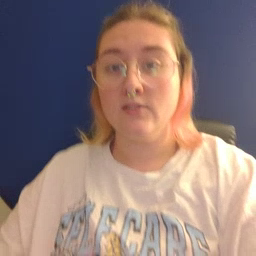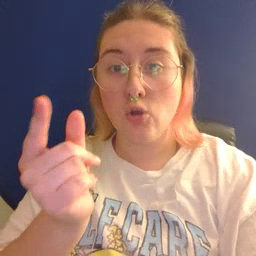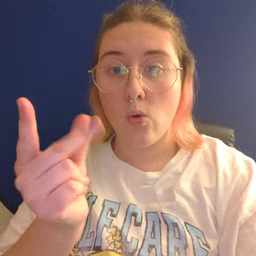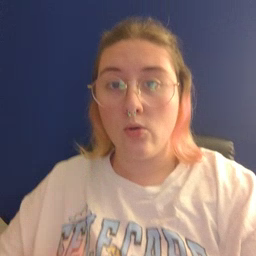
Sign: dog